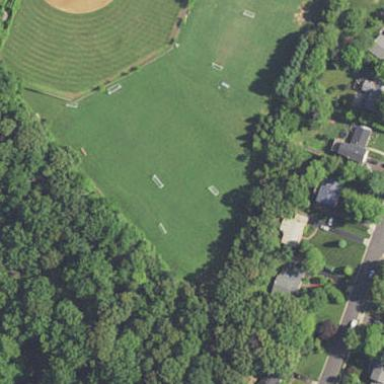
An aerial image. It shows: Soccer pitch designated for leisure and sports activities.